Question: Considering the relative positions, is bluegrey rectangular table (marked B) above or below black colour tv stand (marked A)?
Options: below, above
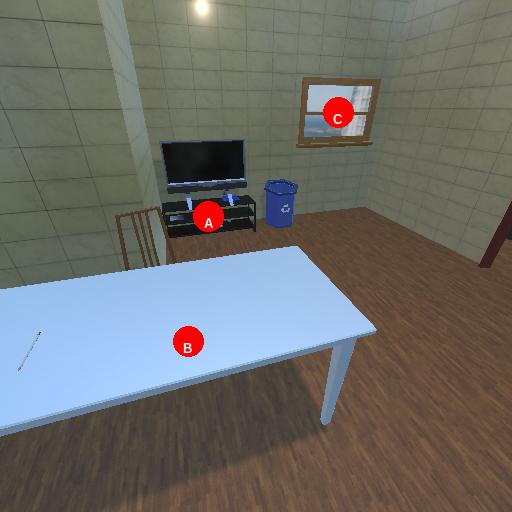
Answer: below